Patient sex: F
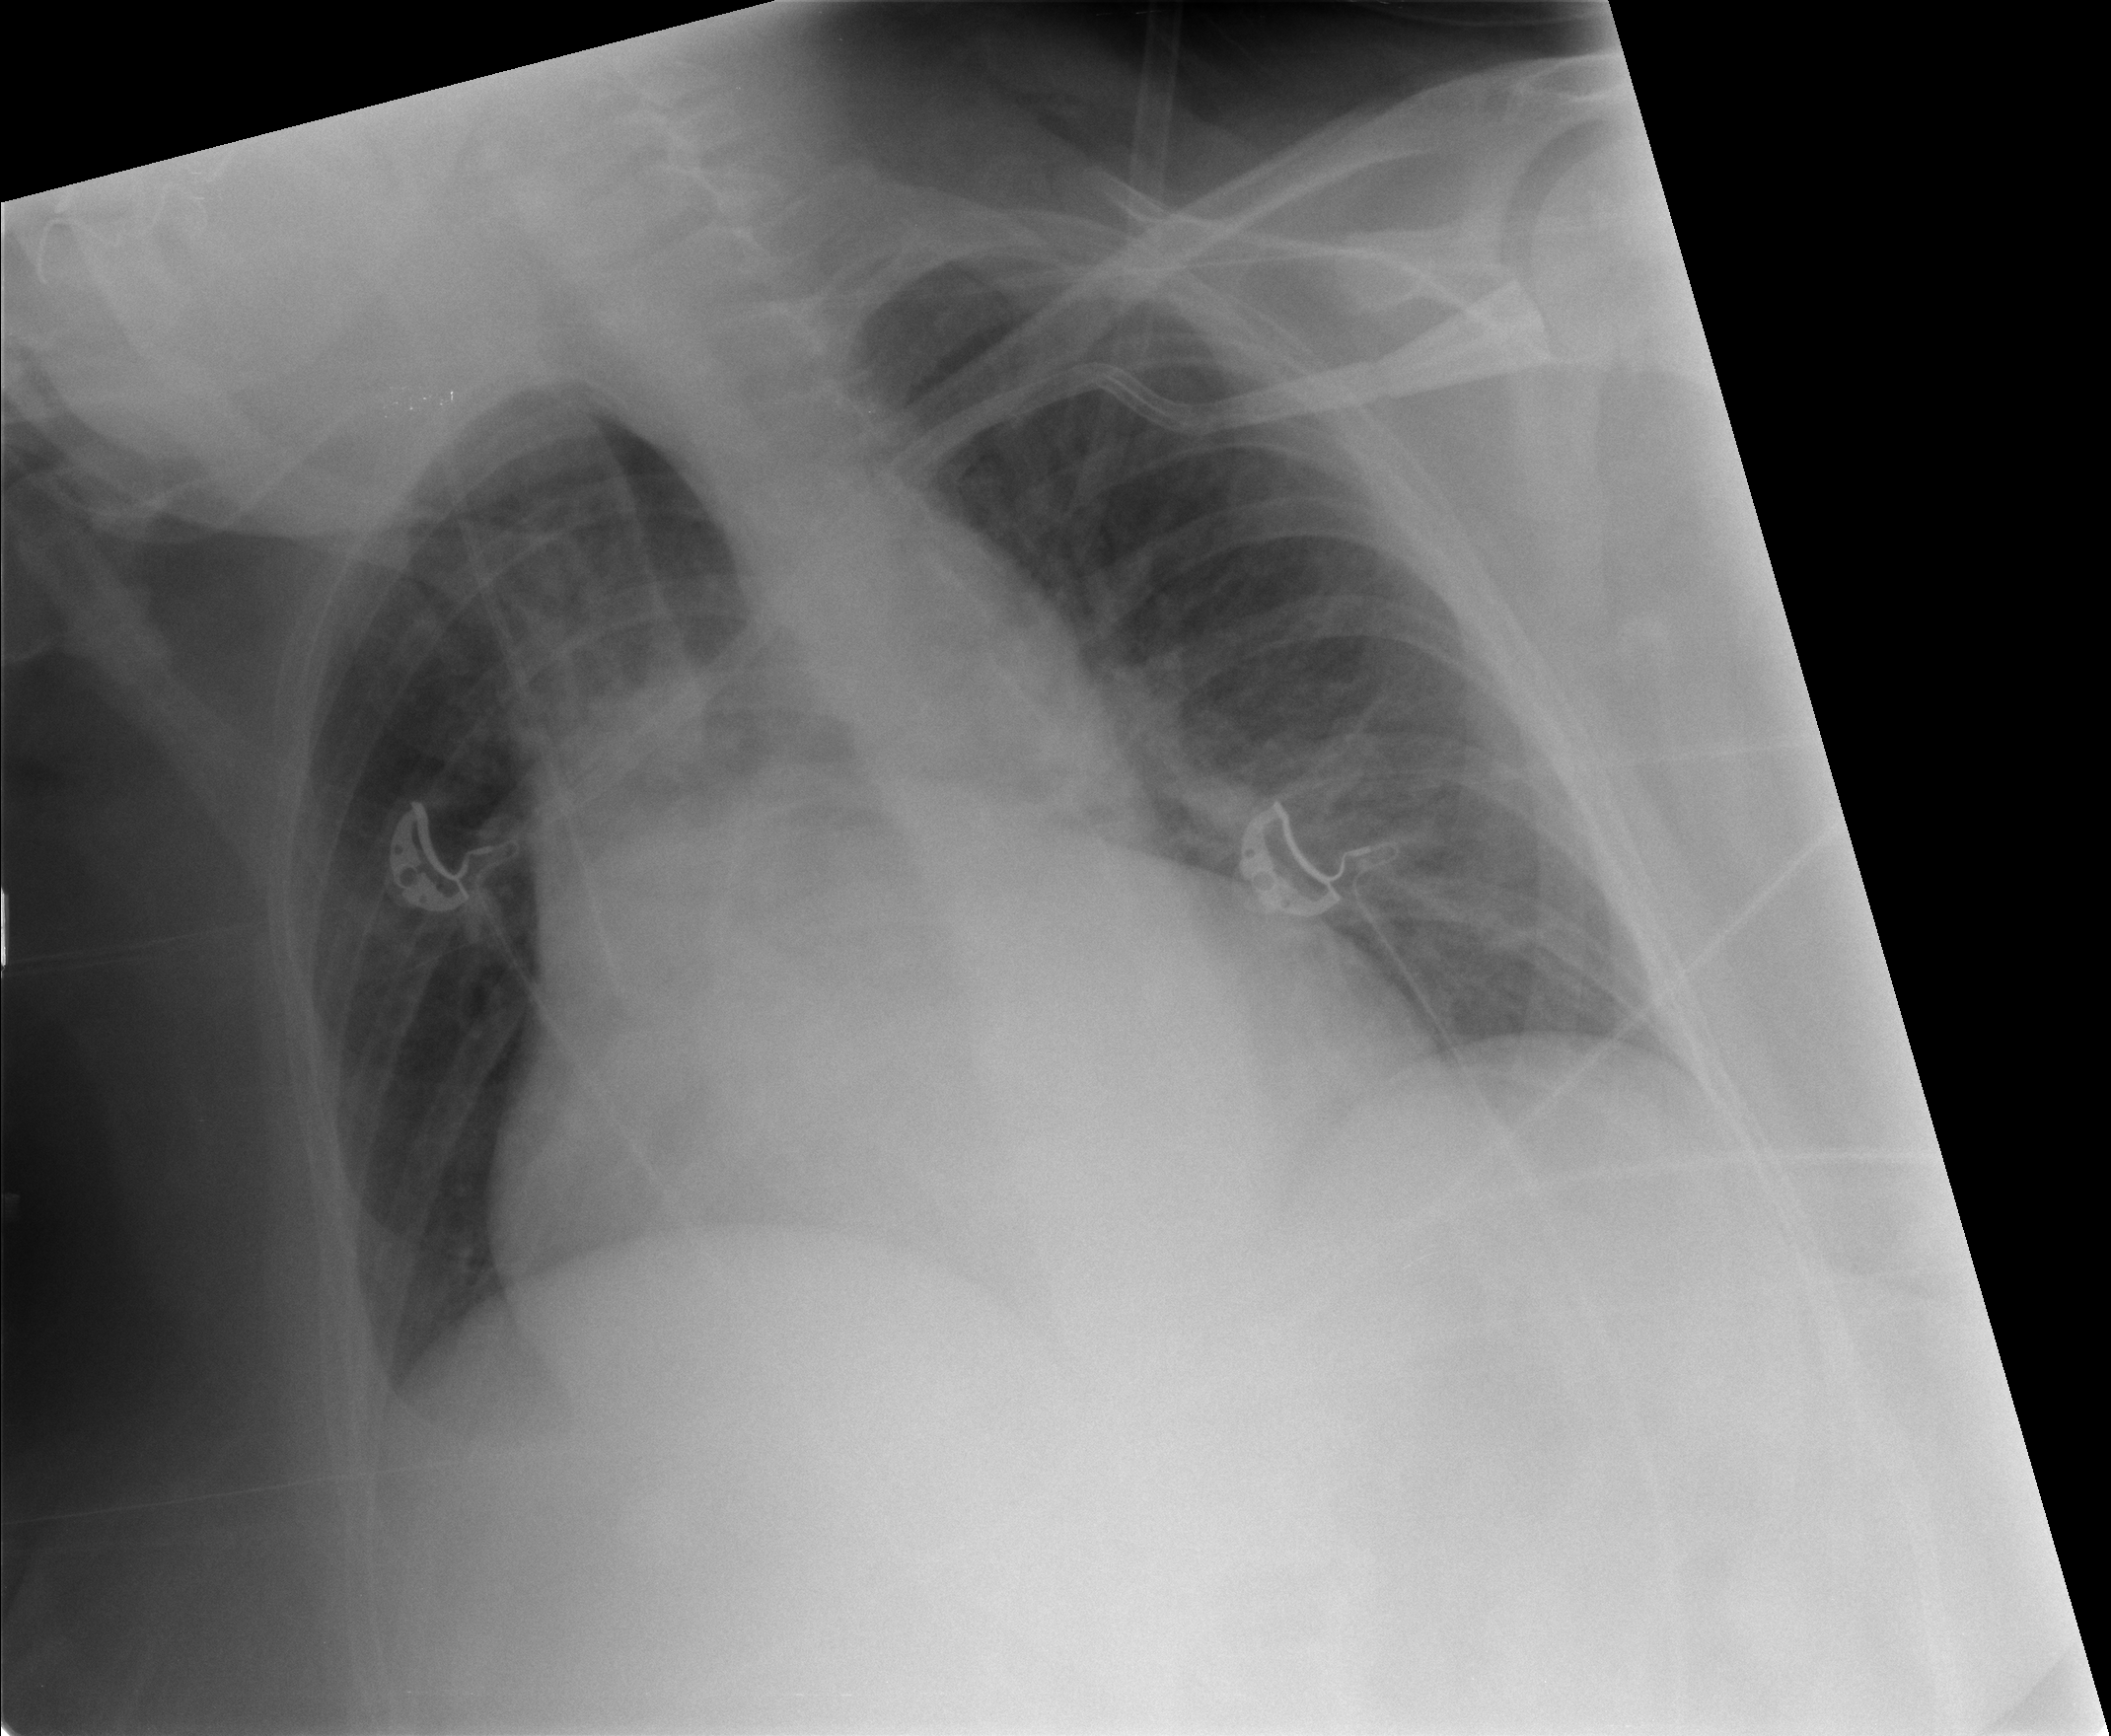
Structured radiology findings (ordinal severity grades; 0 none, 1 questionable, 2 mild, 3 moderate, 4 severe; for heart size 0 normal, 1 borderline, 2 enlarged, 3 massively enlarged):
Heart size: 3
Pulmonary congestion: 2
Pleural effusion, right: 1
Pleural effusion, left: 0
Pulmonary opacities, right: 0
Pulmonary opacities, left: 0
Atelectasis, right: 0
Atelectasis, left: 0